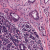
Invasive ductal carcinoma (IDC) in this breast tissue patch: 1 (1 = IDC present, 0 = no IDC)